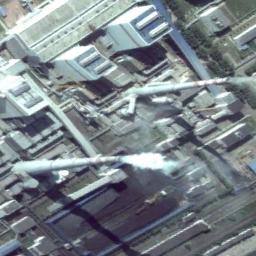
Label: thermal_power_station